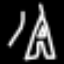
Label: The Eiffel Tower